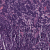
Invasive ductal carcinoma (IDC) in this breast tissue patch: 0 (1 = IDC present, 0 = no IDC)